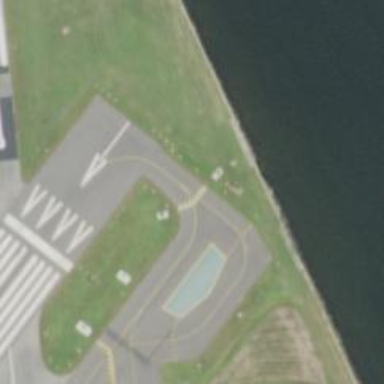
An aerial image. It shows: View of taxiway at the airport.